Question: The following data is able to be plot using 'matplotlib' but not after converting into a Pandas Series. How can it be plotted using pandas?
'''
scores = [Decimal('3.7989'),
Decimal('4.7989'),
Decimal('5.7989'),
Decimal('6.7989'),
Decimal('7.7989')]
timestamps = [datetime.datetime(2013, 11, 12, 21, 21, 52),
datetime.datetime(2013, 11, 12, 21, 21, 8),
datetime.datetime(2013, 11, 12, 21, 21, 1),
datetime.datetime(2013, 11, 12, 21, 20, 1),
datetime.datetime(2013, 11, 12, 21, 19, 33)]
plt.plot(timestamps,score)
'''

'''
ts = pd.Series(scores, index=timestamps)
ts.plot()
'''
We get the error: 'TypeError: Series has object dtype and cannot be converted: no numeric data to plot'
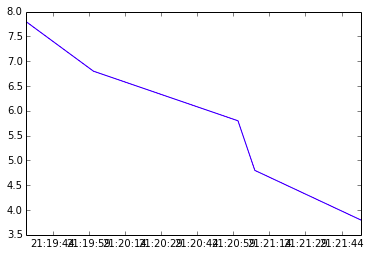
Answer: Try taking away the 'Decimal' type:
'''
ts = pd.Series([float(x) for x in scores], index=timestamps)
'''
or
'''
ts = pd.Series(scores, index=timestamps, dtype='float64')
'''
Pandas only supports float and integer as numeric types, Use anything else, and it becomes an "object."